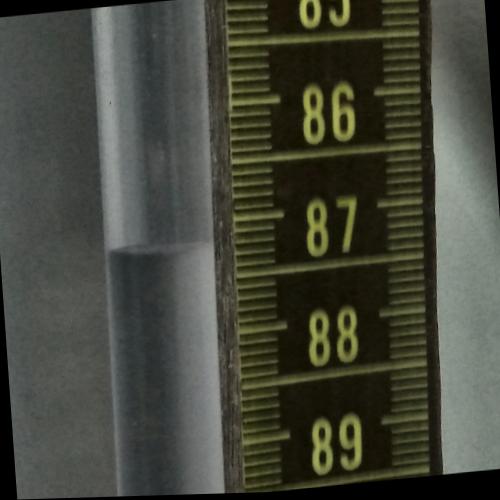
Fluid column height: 87.2 cm